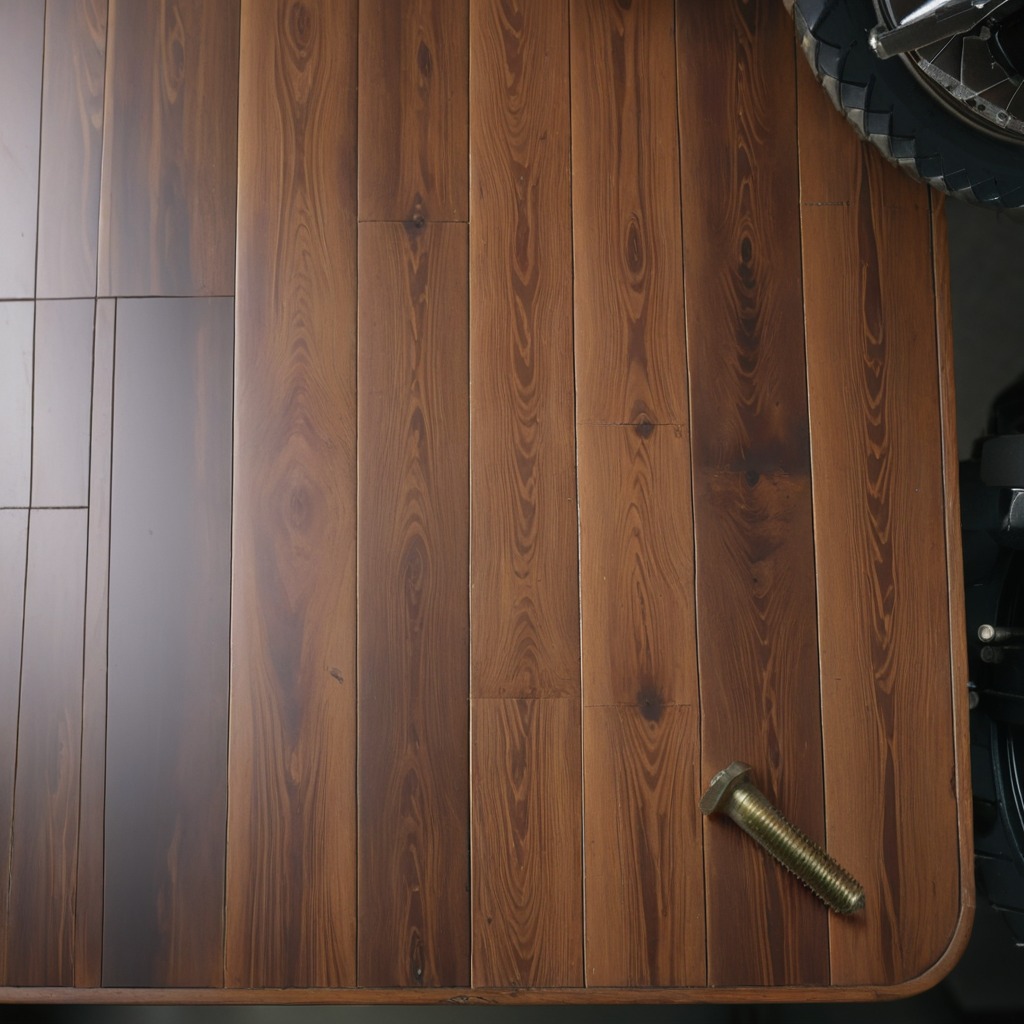
A metal screw lies on an oil-spilled wooden table in a vintage motorcycle garage.